Question: I've never worked with non-ARC before, and I tried ZXingObjC sample project (QR Code Scanner), it's non-ARC project as well as the library.
I started with deleting the autorealese, dealloc etc.
But I've encounter 'retain' and I don't know yet how to handle it.
I'll glad for a hand as it will benefit a lot of us.
Example of 'retain' statements:
'''
if (zxd) {
input =
[ZXCaptureDeviceInput deviceInputWithDevice:zxd
ZXAV(error:nil)];
[input retain];
}
'''
Another One:
'''
- (void)setCaptureDevice:(ZXCaptureDevice *)device {
if (device == capture_device) {
return;
}
if(capture_device) {
ZXQT({
if ([capture_device isOpen]) {
[capture_device close];
}});
[capture_device release];
}
capture_device = [device retain];
}
'''
OK, I've been trying to make "EDIT --> Refactor --> Convert to Objective-C ARC", I get:

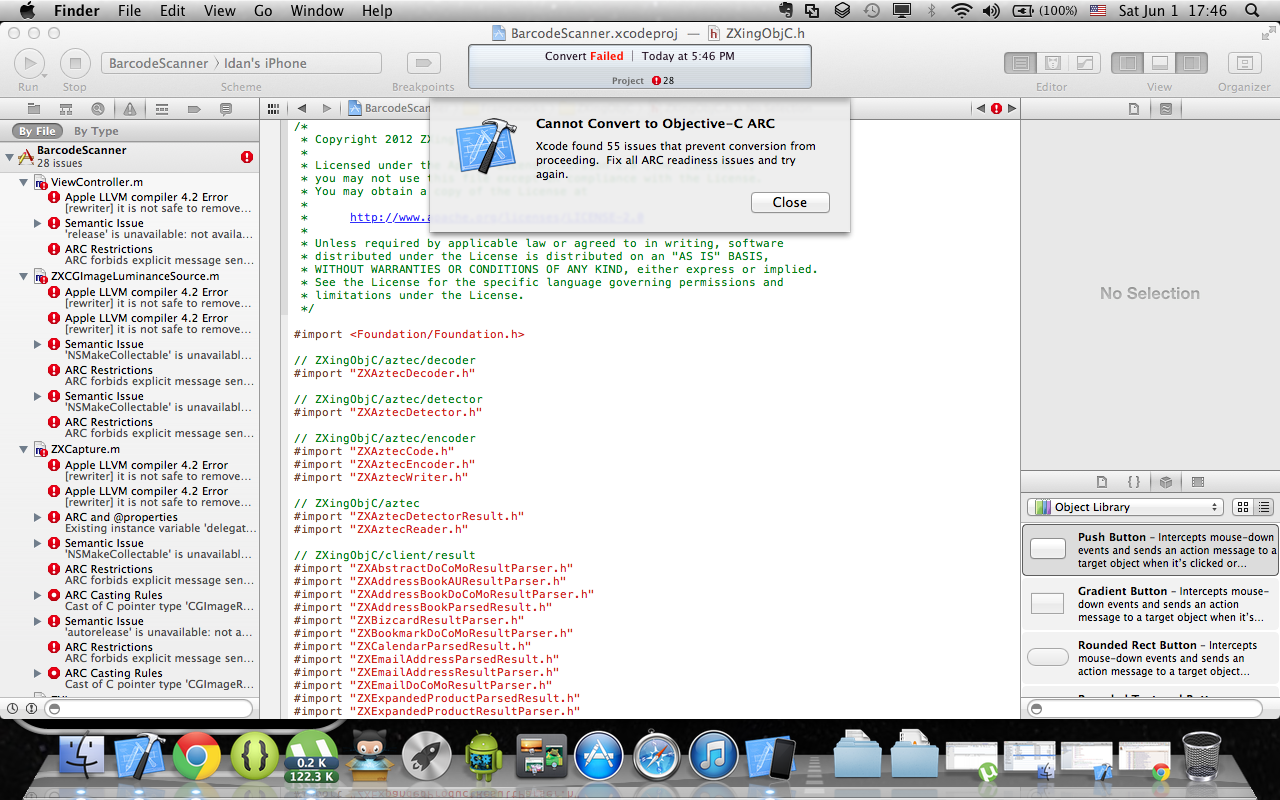
Answer: OK, what I did is:
1. Clean all non-ARC old code.
2. "EDIT --> Refactor --> Convert to Objective-C ARC".
3. Added missing AudioToolbox.Framework
Project now fully work with ARC.
I'll upload later to github.